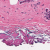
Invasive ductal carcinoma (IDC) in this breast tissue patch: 0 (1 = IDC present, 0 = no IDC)